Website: walmart
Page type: address-validator
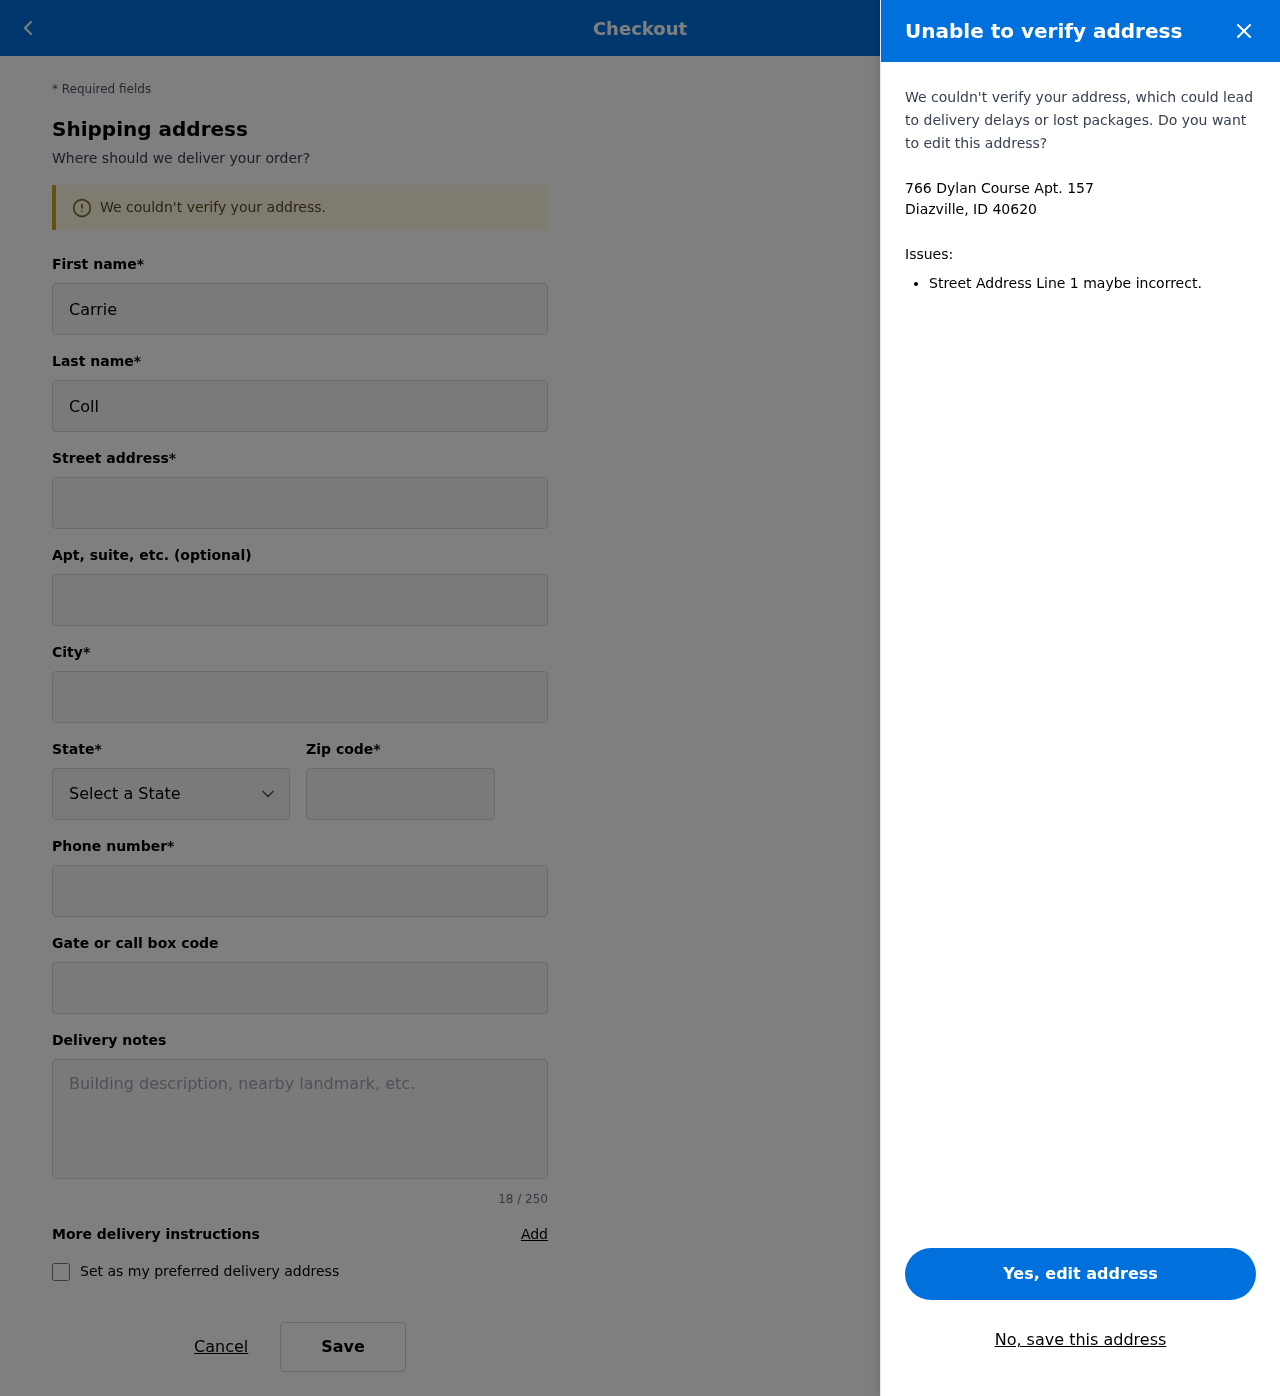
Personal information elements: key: PII_CITY_STATE_ZIP
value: Diazville, ID 40620
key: PII_DELIVERY_INSTRUCTIONS
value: Signature required
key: PII_STATE_ABBR
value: ID
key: PII_STREET
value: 766 Dylan Course Apt. 157
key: PII_FIRSTNAME
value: Carrie
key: PII_LASTNAME
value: Collins
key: PII_STREET2
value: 8119 Stacie Freeway Apt. 051
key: PII_CITY
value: Diazville
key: PII_POSTCODE
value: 40620
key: PII_PHONE
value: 4574283994
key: PII_SECURITY_CODE
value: PT66